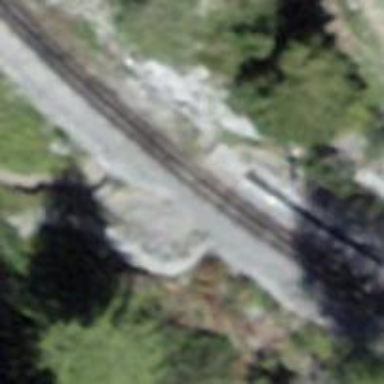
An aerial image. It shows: Railway crossing.